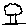
Label: tree